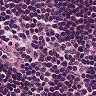
Metastatic tissue present: no